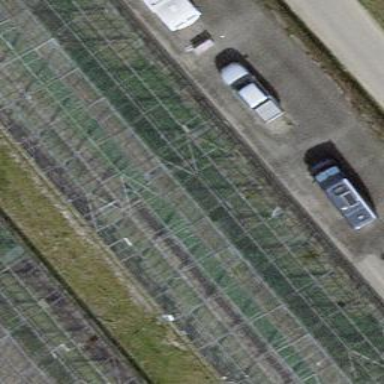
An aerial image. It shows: Greenhouse.